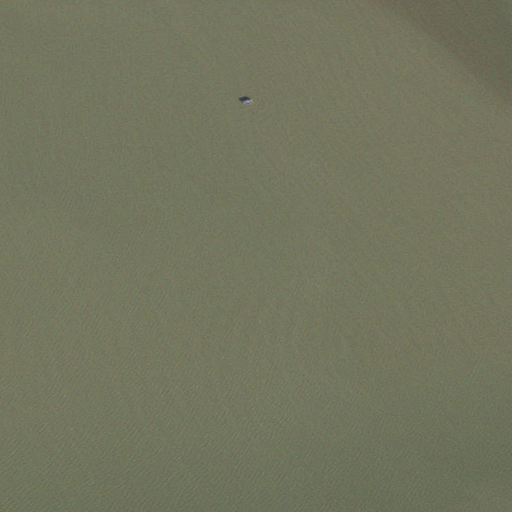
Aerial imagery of cape in Virginia named Paynes Point containing only open water